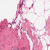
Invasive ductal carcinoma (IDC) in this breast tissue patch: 0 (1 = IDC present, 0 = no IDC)